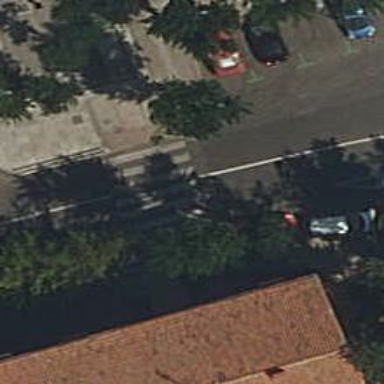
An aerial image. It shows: Residential road with asphalt surface. There are sidewalks on both sides and shared lane for cyclists.